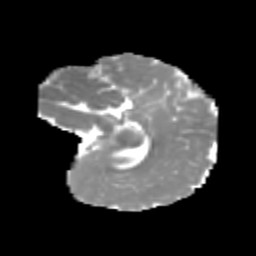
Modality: MD
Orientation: sagittal
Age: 6
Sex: female
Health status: healthy